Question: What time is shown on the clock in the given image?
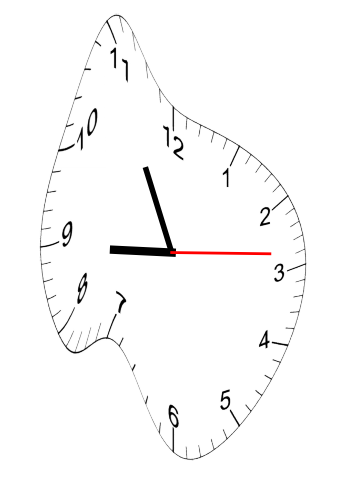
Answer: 08:55:14